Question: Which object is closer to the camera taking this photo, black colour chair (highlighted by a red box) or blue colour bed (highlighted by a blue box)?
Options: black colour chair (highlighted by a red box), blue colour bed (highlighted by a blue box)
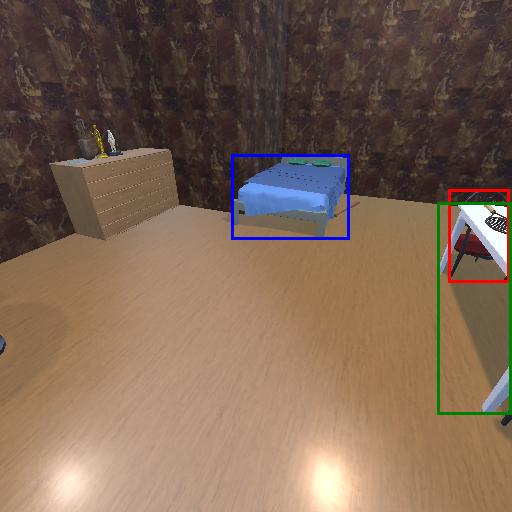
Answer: black colour chair (highlighted by a red box)